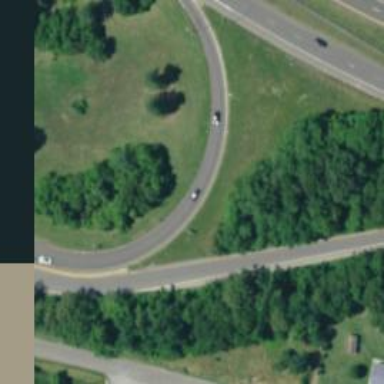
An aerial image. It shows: Trunk link highway.